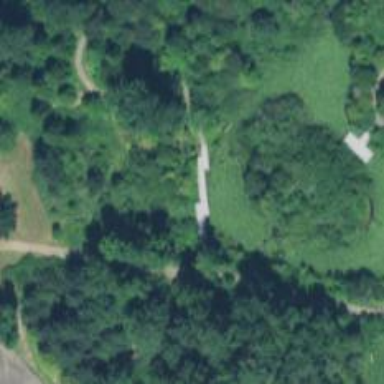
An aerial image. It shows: Path.